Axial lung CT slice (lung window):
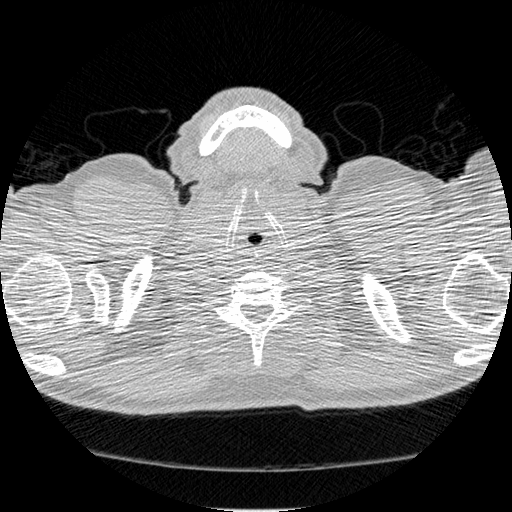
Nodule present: no